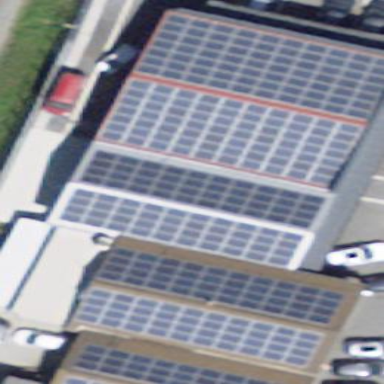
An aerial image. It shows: Building with solar power generator.